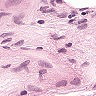
Metastatic tissue present: no